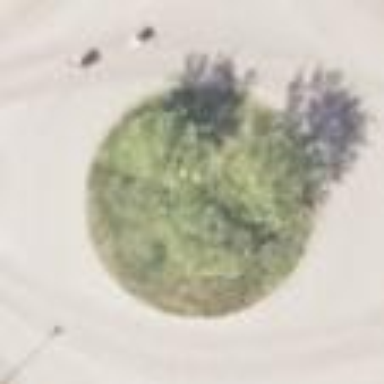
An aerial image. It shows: Roundabout on residential road.